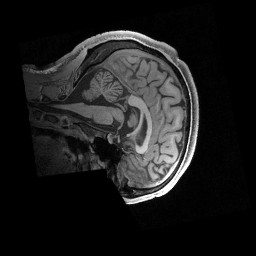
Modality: T1w
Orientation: sagittal
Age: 26
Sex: male
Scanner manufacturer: siemens
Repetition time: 2.4 s
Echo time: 0.00231 s